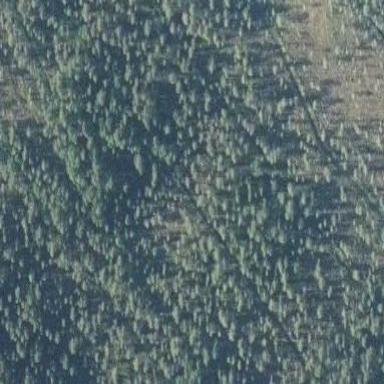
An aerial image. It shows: Forest area.